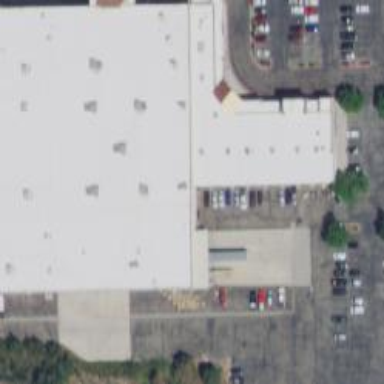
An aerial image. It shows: Retail building.